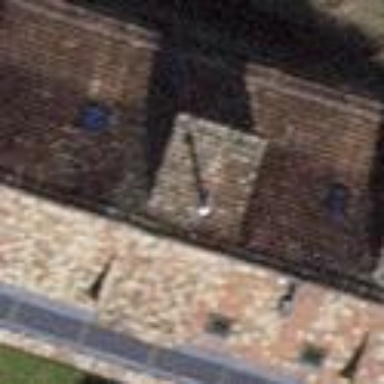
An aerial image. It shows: Gabled roof on building that houses apartments.